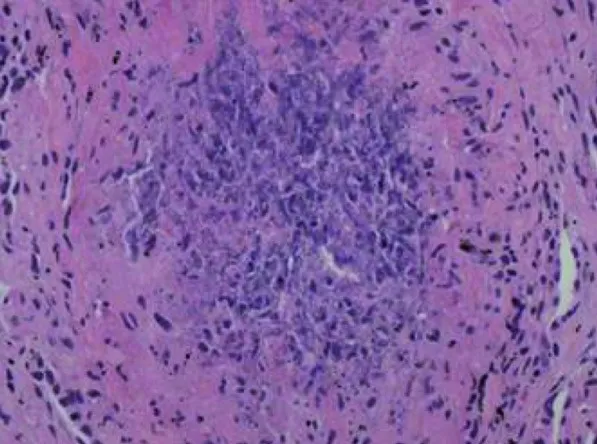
Necrotizing arteritis with transmural inflammation in the lung instertitium (H & E x 200).
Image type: pathology (h&e)